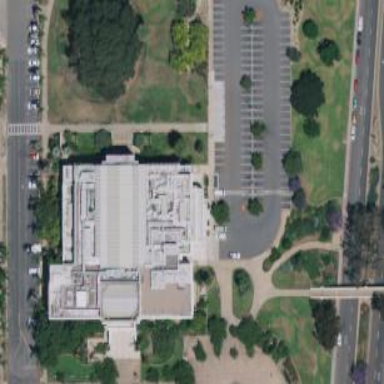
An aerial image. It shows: Museum building.